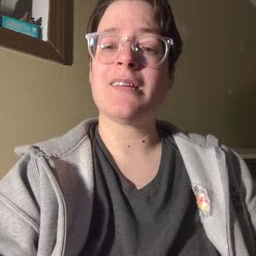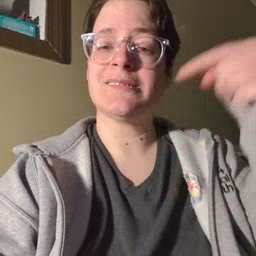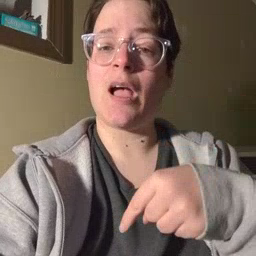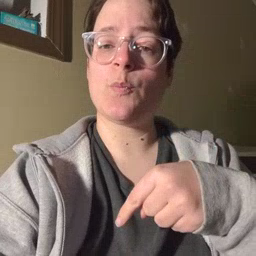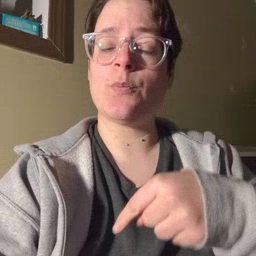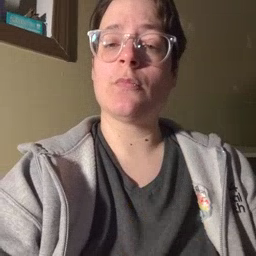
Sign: down